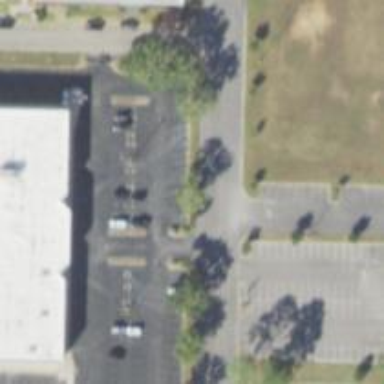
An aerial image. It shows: Parking space is available.